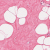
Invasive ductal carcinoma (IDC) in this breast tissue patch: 0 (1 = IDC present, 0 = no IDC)